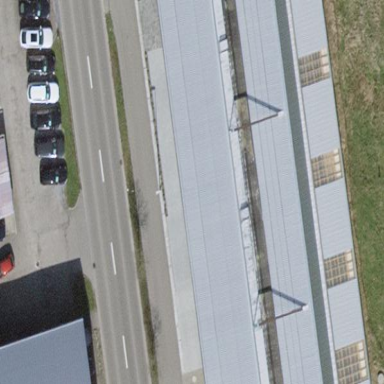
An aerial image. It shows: Building.